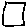
Label: square